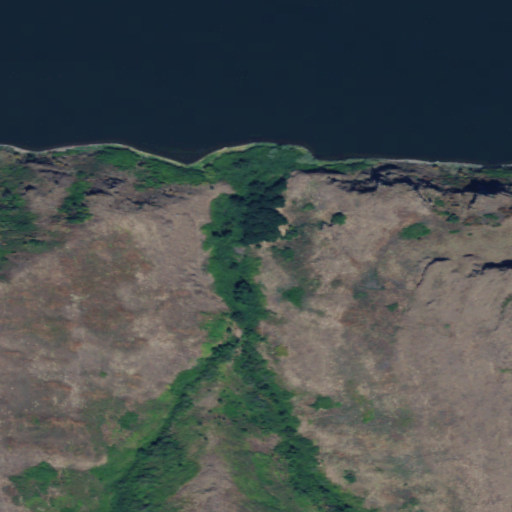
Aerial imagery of valley in Washington named Wolf Canyon containing open water, shrub, grassland, and evergreen forest